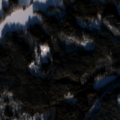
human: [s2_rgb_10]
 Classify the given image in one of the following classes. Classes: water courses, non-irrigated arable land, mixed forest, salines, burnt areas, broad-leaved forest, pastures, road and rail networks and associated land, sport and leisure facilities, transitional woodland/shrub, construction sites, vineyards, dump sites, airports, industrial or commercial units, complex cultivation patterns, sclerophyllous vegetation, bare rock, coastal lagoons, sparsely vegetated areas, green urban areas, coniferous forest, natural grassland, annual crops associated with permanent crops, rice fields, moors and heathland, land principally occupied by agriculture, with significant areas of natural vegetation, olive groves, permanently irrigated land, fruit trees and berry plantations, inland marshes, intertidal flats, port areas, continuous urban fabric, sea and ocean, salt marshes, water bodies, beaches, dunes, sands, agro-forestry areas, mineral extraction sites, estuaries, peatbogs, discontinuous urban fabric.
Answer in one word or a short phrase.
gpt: coniferous forest, mixed forest, water bodies